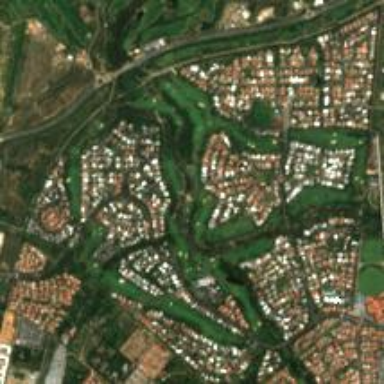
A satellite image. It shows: Gated residential area.